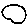
Label: circle